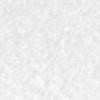
Label: no_change